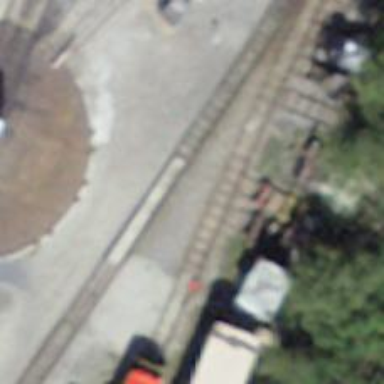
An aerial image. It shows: Preserved narrow-gauge railway with siding for services.